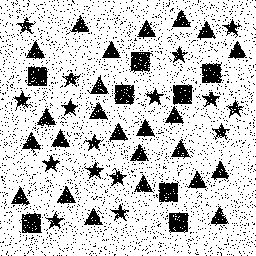
Squares: 8
Triangles: 24
Stars: 16
Total shapes: 48